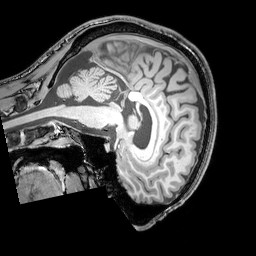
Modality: T1w
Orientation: sagittal
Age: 24
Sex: male
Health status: healthy
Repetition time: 0.081 s
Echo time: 0.037 s